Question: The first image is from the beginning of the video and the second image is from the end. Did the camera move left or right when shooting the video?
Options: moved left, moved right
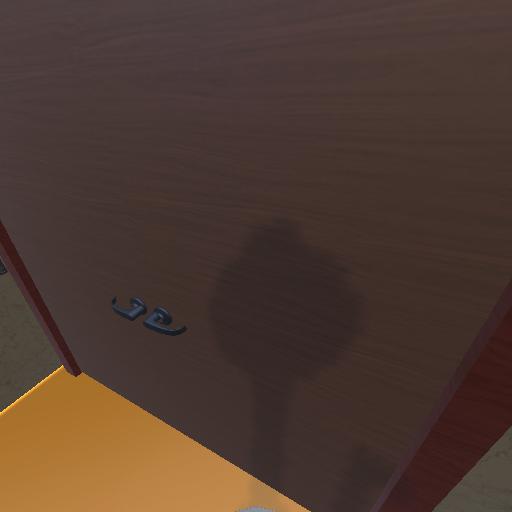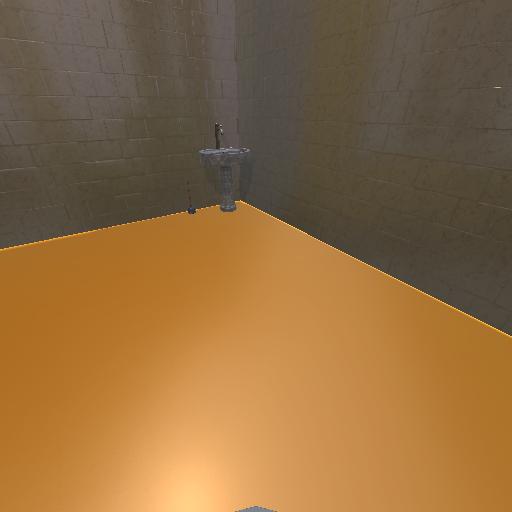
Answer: moved left